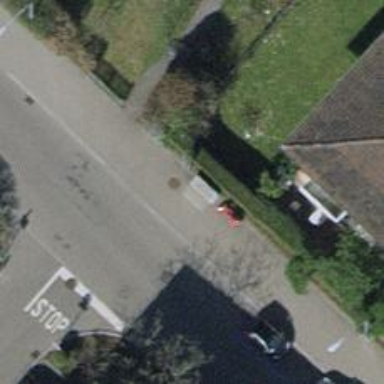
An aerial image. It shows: Street cabinet used for power utility.